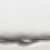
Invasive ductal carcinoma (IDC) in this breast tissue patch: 0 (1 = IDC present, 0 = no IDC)